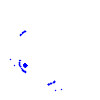
Particle: proton